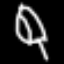
Label: leaf